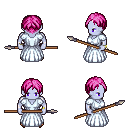
a pixel art fantasy rpg character, male body template, dark elf, purple skin, underdress, metal pants, pink parted hairstyle, bracelets, gold boots, spear, four views (front, back, left, right), 2x2 character sprite sheet, small pixel art, hard edges, no anti-aliasing